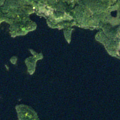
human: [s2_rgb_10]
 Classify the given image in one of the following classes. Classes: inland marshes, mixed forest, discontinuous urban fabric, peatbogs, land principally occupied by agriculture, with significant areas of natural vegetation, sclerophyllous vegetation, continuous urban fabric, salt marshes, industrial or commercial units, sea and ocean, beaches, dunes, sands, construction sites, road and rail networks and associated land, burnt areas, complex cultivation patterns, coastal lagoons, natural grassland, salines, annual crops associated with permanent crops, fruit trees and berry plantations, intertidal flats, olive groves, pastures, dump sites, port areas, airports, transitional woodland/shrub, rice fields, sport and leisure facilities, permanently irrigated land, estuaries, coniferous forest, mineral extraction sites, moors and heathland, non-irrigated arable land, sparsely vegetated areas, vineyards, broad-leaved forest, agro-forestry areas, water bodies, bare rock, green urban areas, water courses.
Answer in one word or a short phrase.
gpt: coniferous forest, water bodies